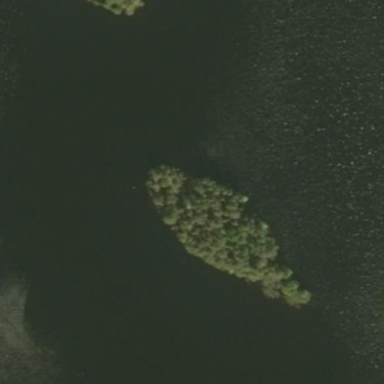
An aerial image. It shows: Image showing island.